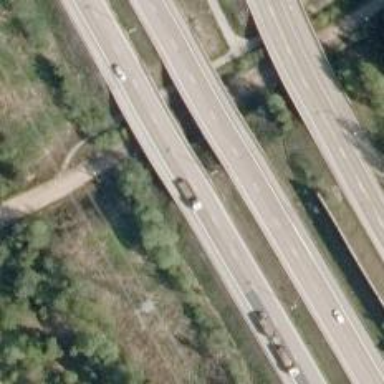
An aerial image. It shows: Motorway bridge with asphalt surface.